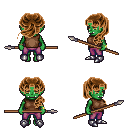
a pixel art fantasy rpg character, female body template, orc, green skin, brown sleeveless shirt, magenta pants, brown princess hairstyle, bracelets, metal boots, spear, four views (front, back, left, right), 2x2 character sprite sheet, small pixel art, hard edges, no anti-aliasing